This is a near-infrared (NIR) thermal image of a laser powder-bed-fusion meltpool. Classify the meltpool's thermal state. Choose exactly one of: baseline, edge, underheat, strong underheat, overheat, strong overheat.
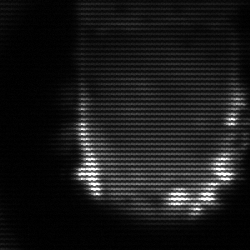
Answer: baseline